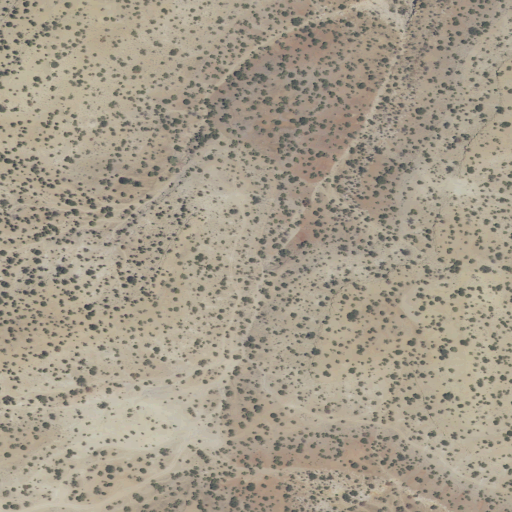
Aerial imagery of gap in Utah named The Pack Saddle containing only shrub